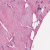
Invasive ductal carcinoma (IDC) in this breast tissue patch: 0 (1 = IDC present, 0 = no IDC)